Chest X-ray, AP view. Patient: 66 years old, sex M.
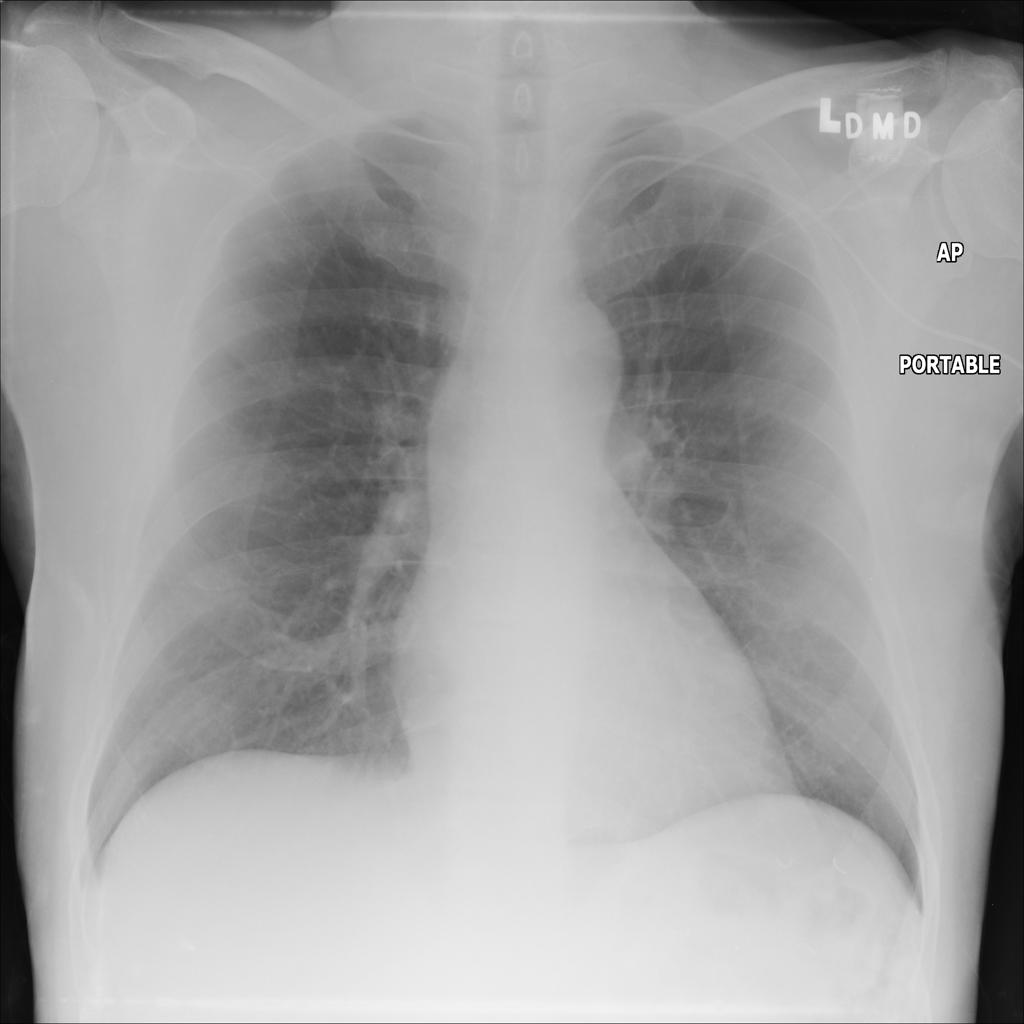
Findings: No Finding